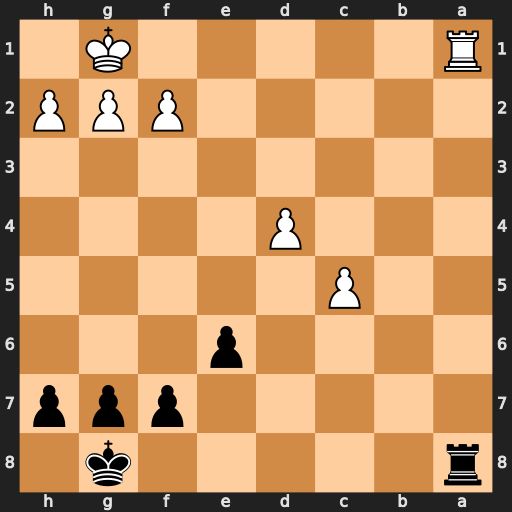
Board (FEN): r5k1/5ppp/4p3/2P5/3P4/8/5PPP/R5K1
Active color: b
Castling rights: -
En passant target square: -
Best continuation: Rxa1#